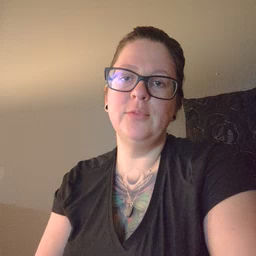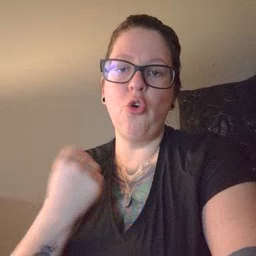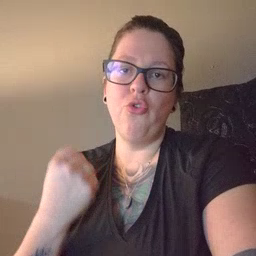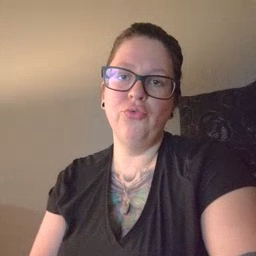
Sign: car